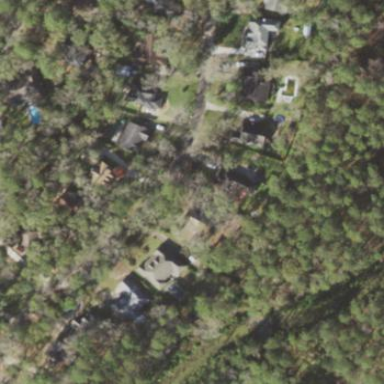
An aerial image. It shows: Single-family residential area.